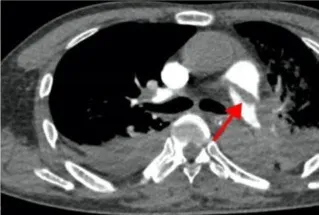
Pulmonary artery CT angiography results when the patient was hospitalized. The red arrow points to the filling defect of the left pulmonary artery.
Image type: radiology (ct)